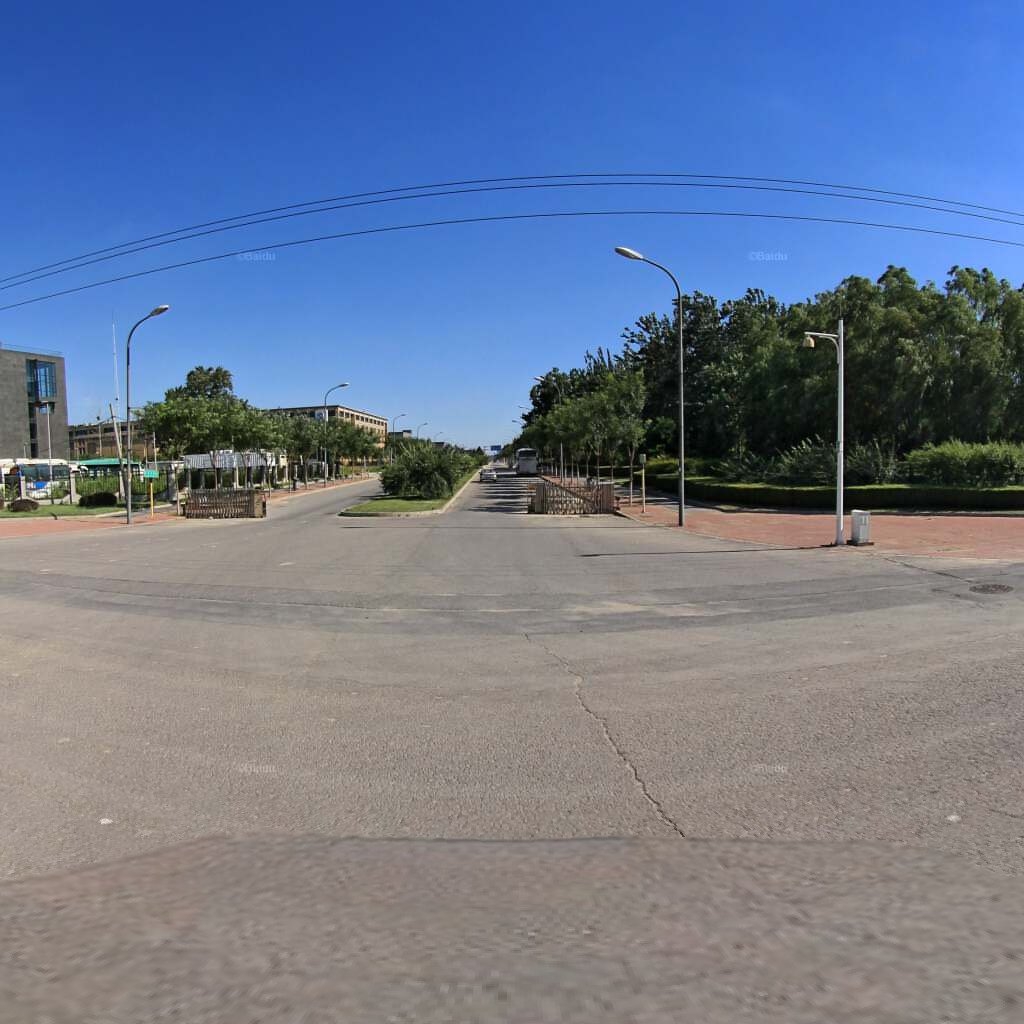
Region: Haidian
Road damage annotations: longitudinal crack, manhole cover